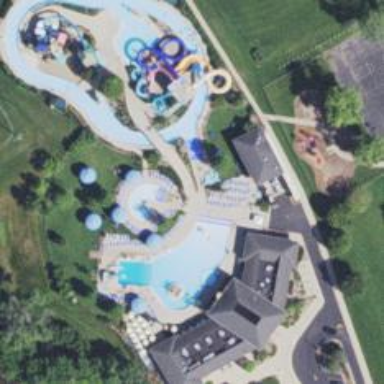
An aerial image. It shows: Water park.